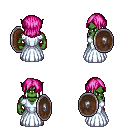
a pixel art fantasy rpg character, male body template, orc, green skin, underdress, teal pants, pink long bangs hairstyle, maroon shoes, shield, four views (front, back, left, right), 2x2 character sprite sheet, small pixel art, hard edges, no anti-aliasing